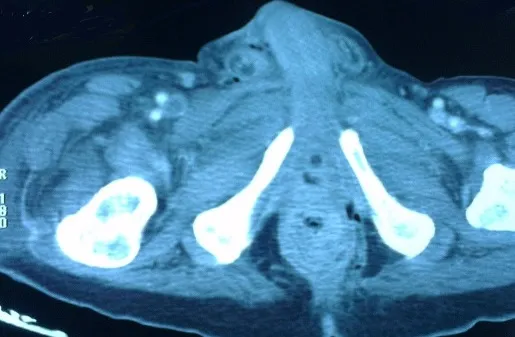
CT scan of the pelvis showing the tumor.
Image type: radiology (ct)